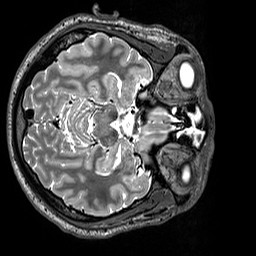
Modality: T2w
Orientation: axial
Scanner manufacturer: siemens
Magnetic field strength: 3 T
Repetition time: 3.2 s
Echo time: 0.451 s